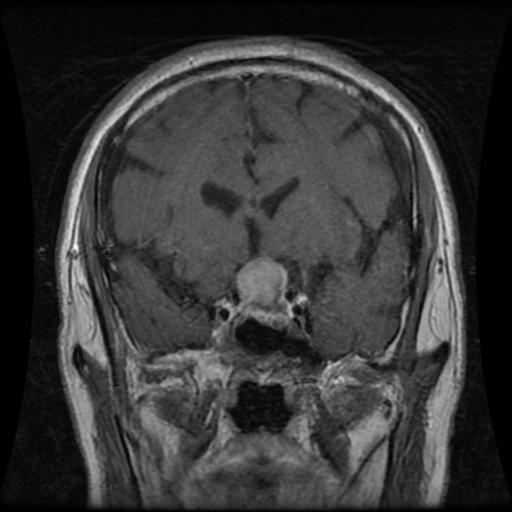
Label: pituitary